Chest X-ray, PA view. Patient: 60 years old, sex F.
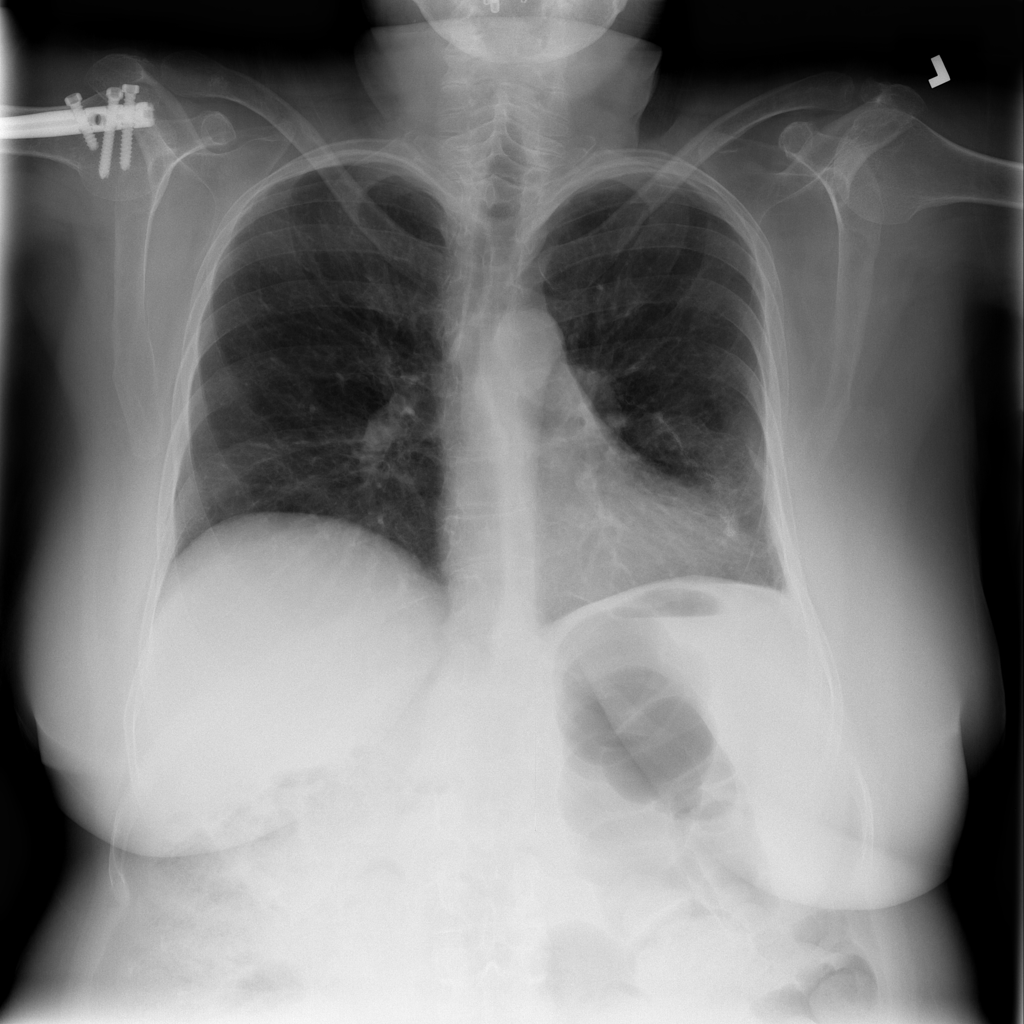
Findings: Pneumothorax